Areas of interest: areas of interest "Taizhou Tangerine Origin Pick-your-Own Orchard"
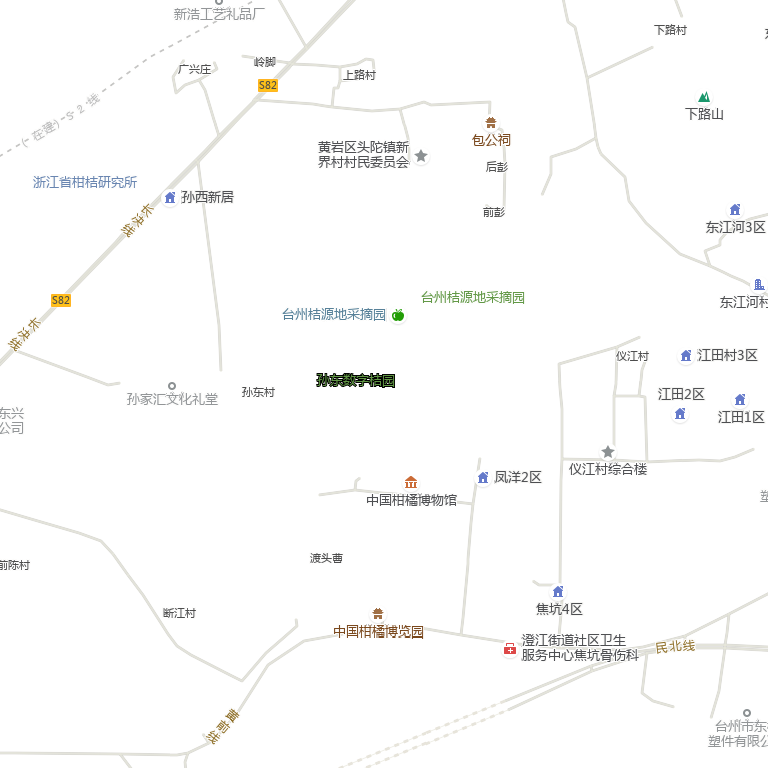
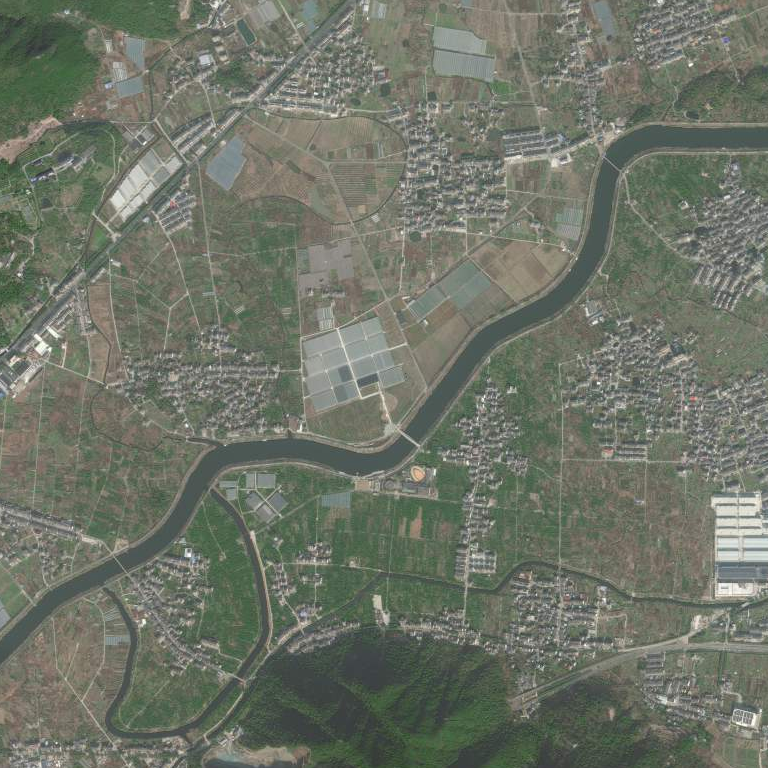